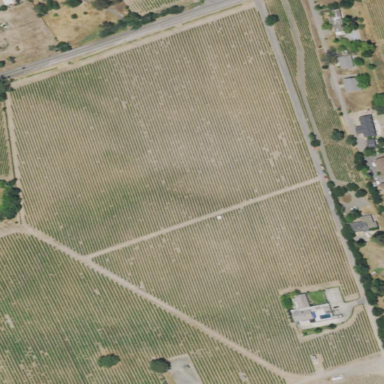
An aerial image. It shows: Vineyard with wine grapes as the main crop.